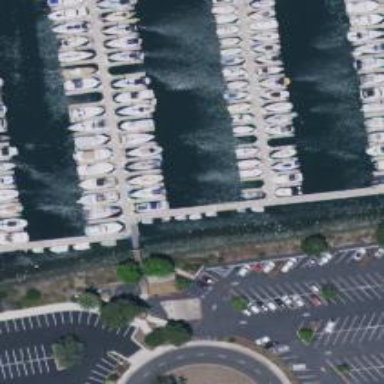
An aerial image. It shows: Man-made pier.